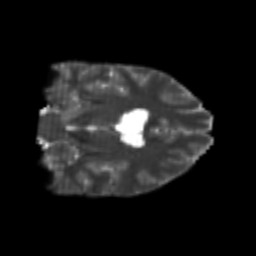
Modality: T2w
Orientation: coronal
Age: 23
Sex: male
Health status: healthy
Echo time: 0.074 s